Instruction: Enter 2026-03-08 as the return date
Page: home
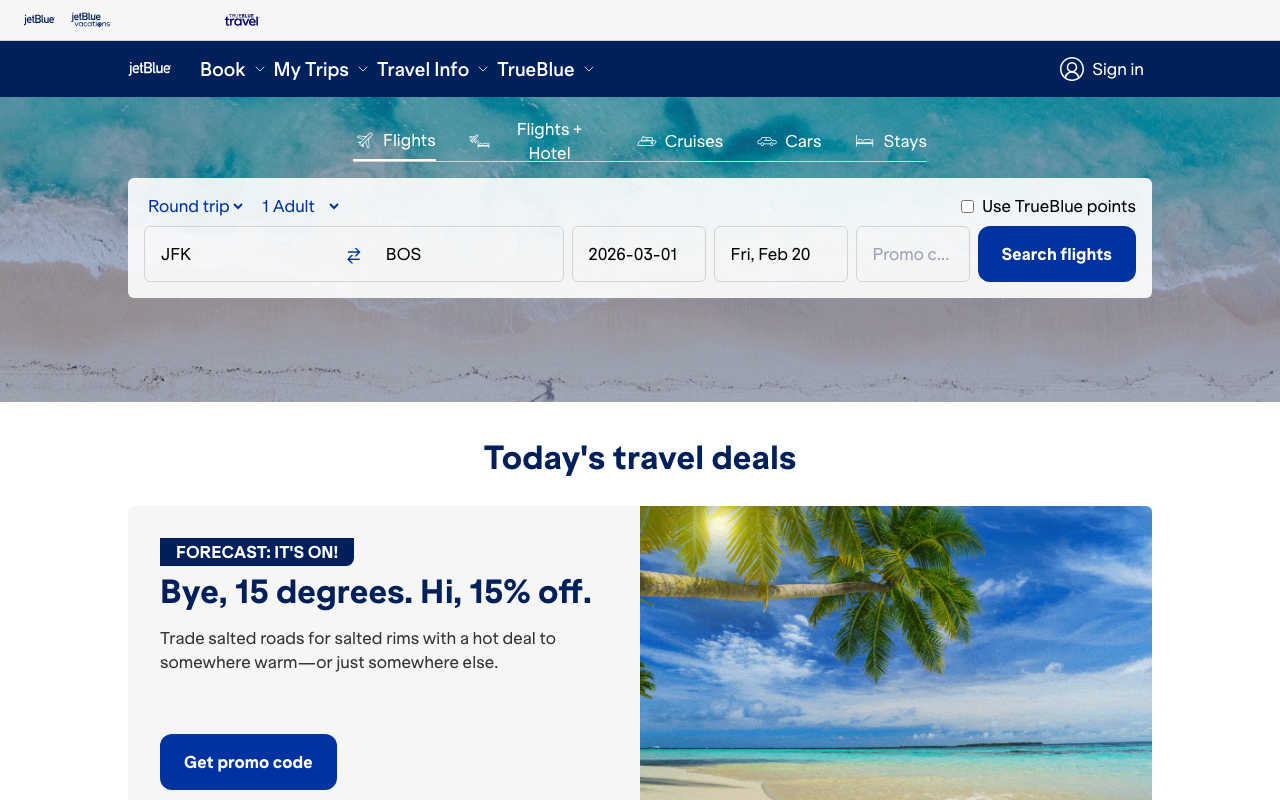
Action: type